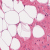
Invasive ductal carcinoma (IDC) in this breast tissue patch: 0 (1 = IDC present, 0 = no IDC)